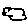
Label: cloud